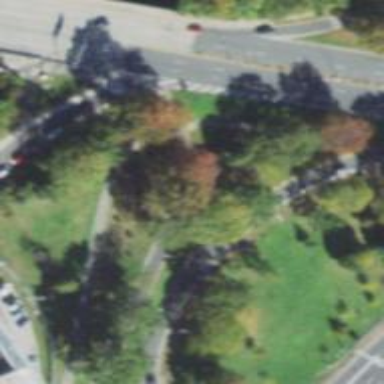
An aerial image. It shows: Marked crossing on cycleway.